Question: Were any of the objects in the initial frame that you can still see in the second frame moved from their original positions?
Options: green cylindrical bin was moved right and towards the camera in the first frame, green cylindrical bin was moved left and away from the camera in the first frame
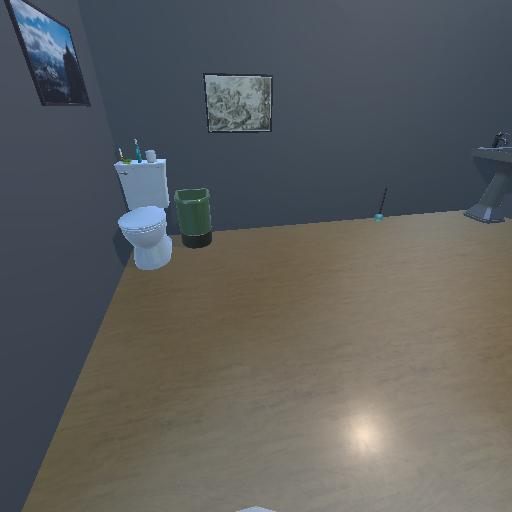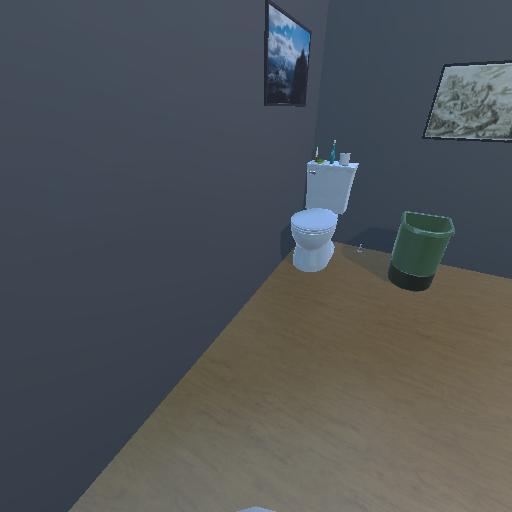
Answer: green cylindrical bin was moved right and towards the camera in the first frame